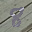
Label: 8